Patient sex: M
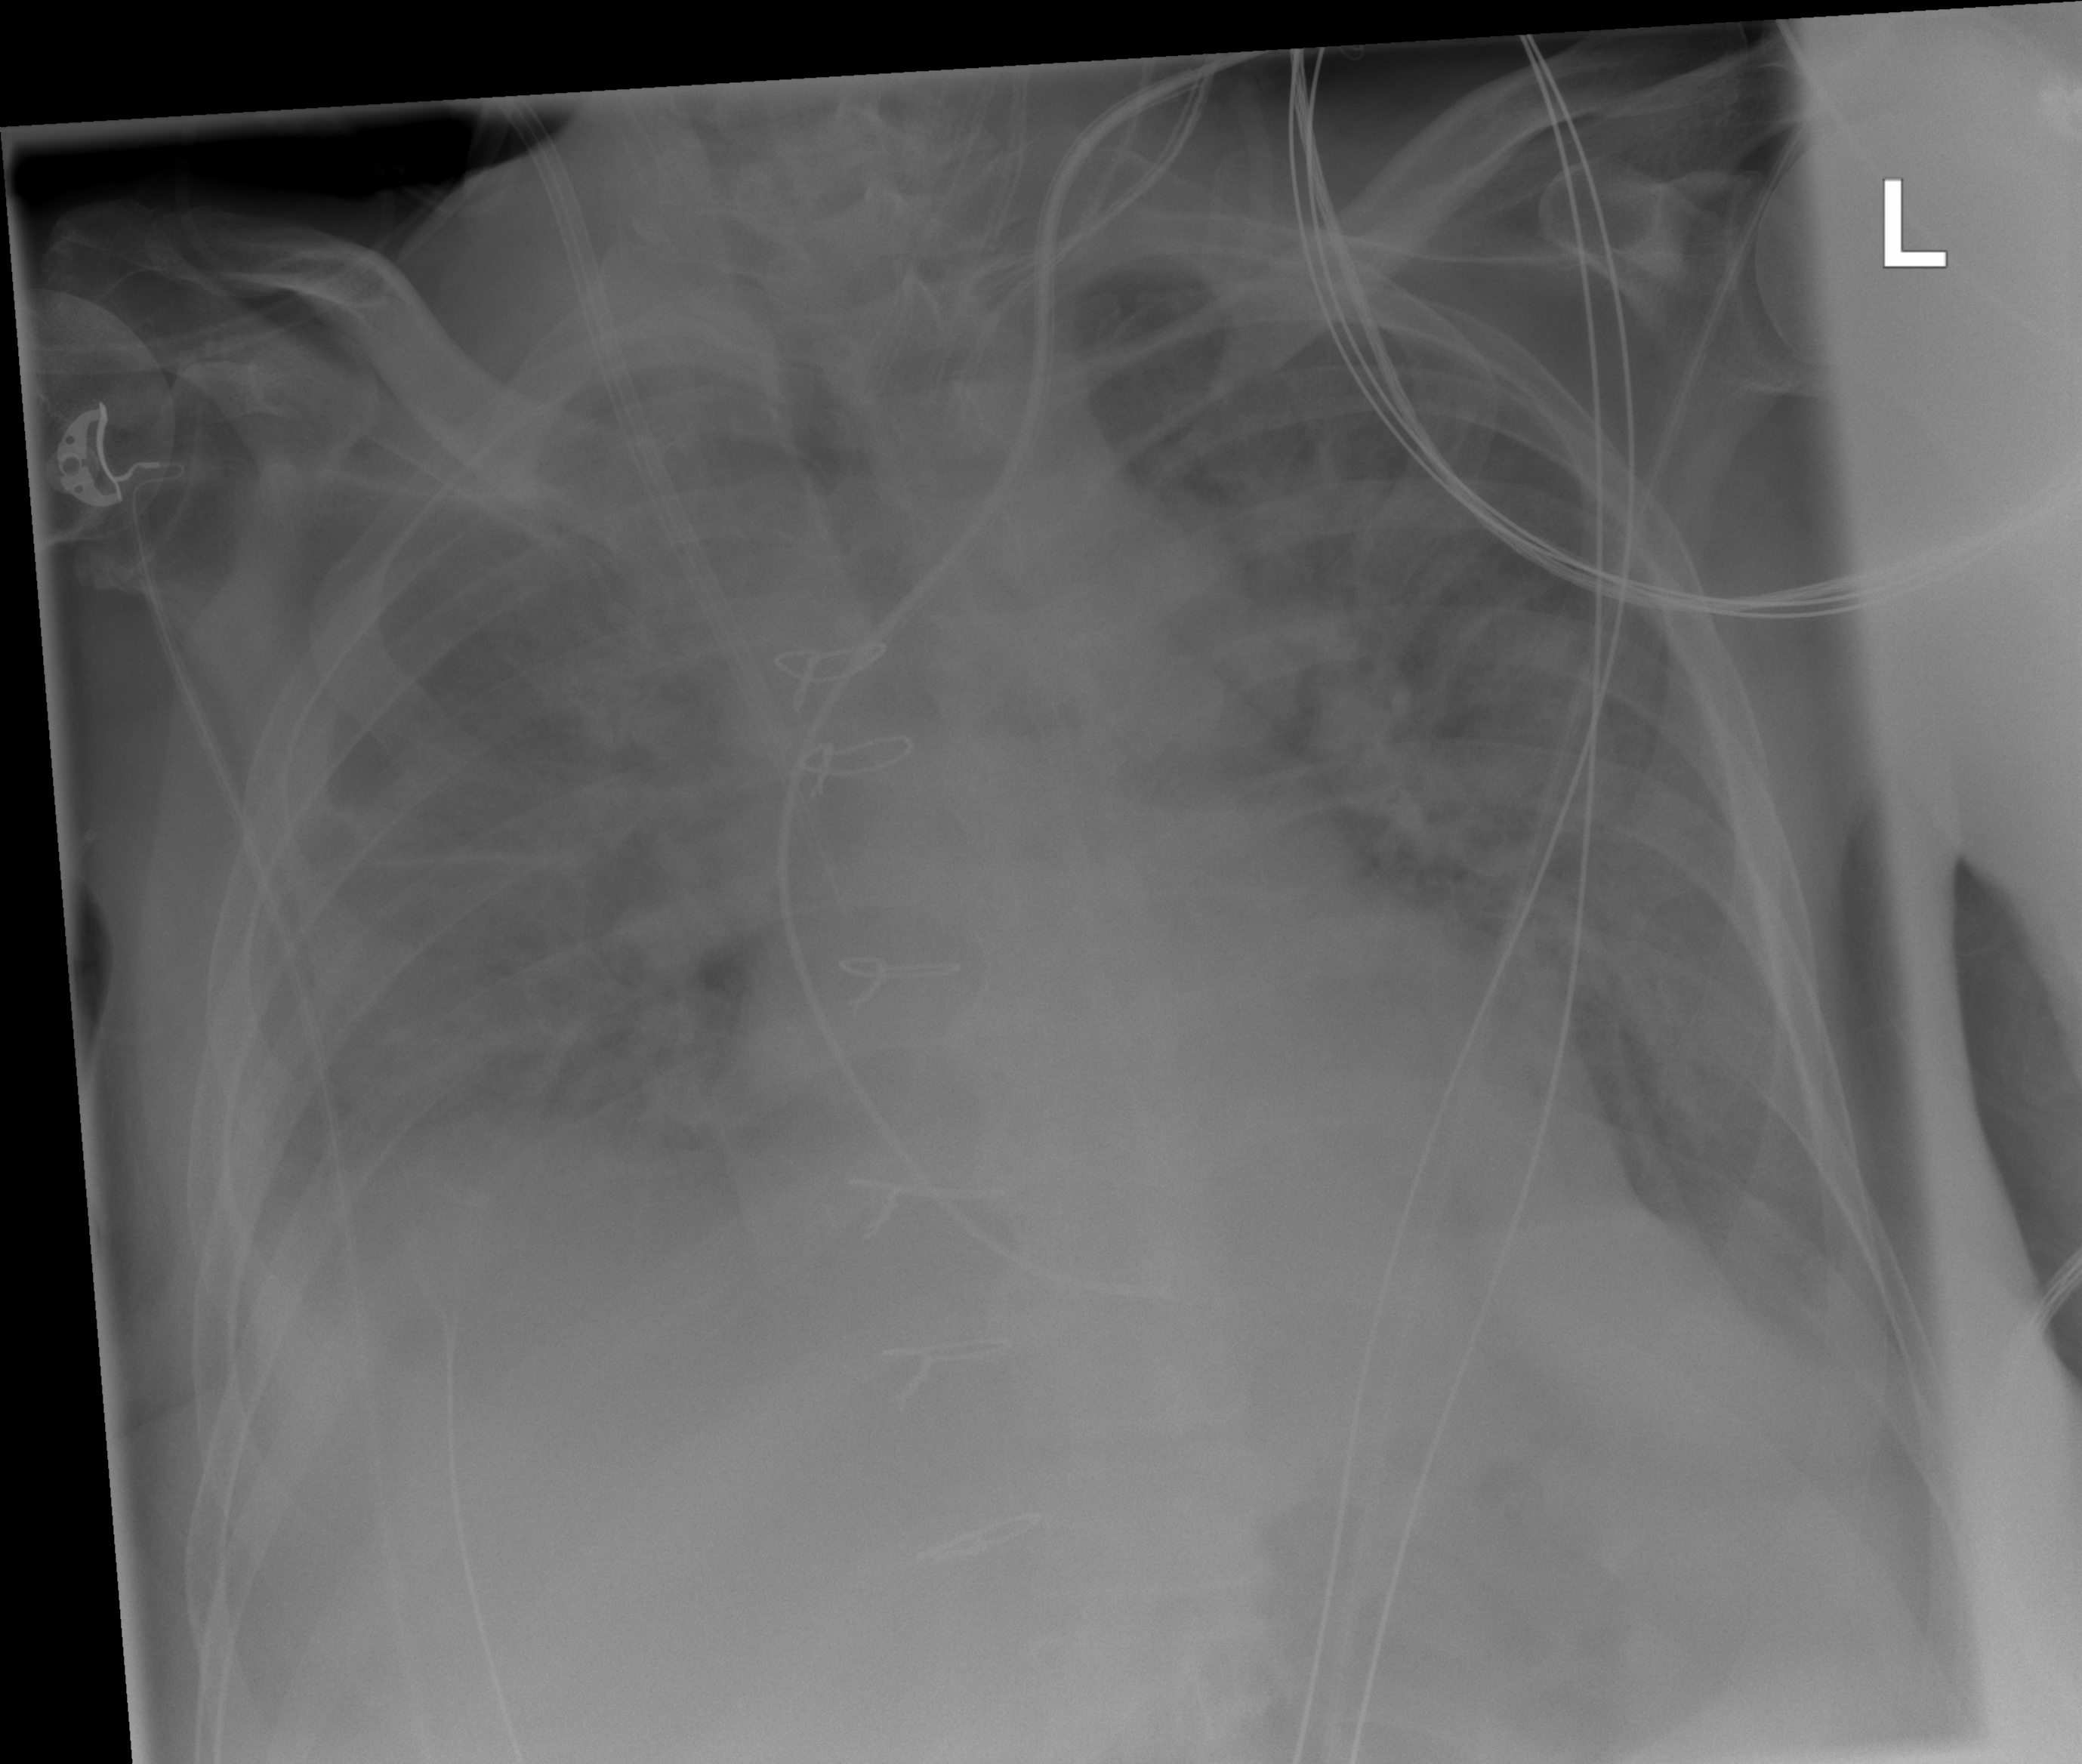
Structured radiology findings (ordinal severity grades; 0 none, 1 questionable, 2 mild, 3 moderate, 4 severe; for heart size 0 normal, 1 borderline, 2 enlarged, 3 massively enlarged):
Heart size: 1
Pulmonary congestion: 3
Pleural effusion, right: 3
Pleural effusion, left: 2
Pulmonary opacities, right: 2
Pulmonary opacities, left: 2
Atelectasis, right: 2
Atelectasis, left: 2